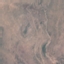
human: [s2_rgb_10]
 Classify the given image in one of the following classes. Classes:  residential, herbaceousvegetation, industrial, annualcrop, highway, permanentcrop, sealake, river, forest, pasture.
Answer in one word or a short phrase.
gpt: HerbaceousVegetation